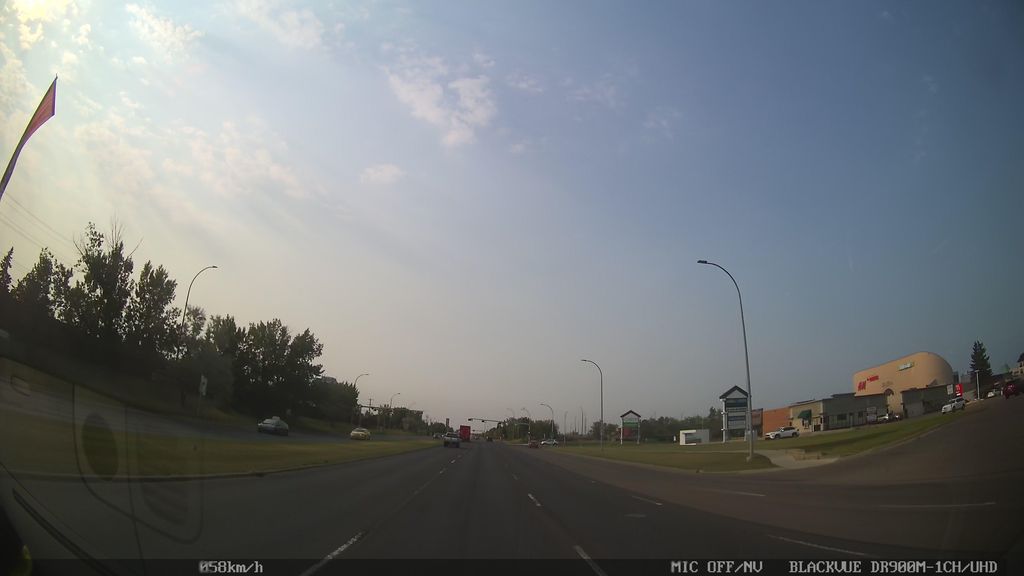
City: edmonton